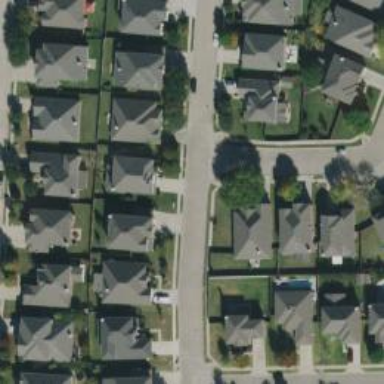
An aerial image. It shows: Residential road.